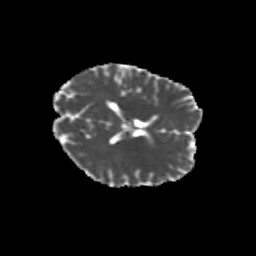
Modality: MD
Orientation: axial
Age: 19
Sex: female
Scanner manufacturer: siemens
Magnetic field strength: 3 T
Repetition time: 3.5 s
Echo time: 0.104 s